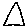
Label: triangle